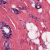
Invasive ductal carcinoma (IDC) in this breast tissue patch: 1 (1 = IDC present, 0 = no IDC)